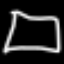
Label: square